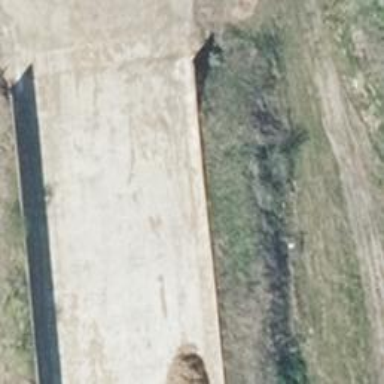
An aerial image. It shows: Storage tank with man-made structure.